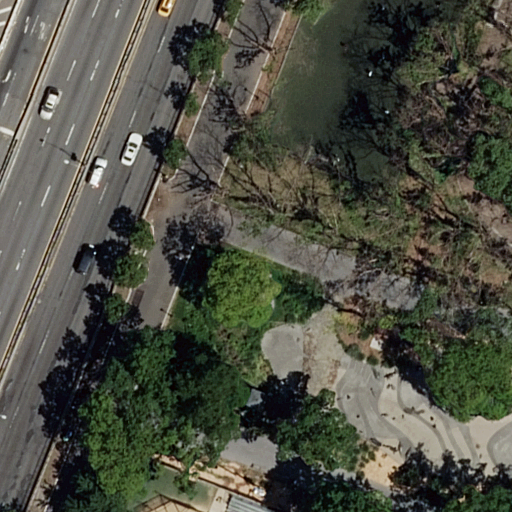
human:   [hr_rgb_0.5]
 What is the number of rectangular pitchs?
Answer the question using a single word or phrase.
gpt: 2

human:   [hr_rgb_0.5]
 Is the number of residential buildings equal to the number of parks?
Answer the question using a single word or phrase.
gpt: no

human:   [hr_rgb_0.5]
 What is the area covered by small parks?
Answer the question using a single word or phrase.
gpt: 0m2

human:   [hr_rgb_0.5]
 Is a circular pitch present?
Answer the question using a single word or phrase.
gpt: no

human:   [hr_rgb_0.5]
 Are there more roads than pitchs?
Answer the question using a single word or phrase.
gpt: yes

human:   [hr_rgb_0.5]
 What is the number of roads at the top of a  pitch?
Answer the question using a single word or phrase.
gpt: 9

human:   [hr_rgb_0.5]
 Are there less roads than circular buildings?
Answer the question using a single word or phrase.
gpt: no

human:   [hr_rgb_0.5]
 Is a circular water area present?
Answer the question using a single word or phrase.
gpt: no

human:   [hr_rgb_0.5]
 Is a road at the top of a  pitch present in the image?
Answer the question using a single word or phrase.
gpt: yes

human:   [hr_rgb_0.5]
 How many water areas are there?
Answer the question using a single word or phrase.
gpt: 0

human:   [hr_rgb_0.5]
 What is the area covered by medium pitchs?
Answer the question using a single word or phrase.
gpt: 0m2

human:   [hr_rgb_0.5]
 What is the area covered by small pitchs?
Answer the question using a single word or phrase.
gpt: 0m2

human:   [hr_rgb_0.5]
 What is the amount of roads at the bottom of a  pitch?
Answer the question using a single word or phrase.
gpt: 9

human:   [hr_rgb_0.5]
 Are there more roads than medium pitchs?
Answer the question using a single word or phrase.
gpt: yes

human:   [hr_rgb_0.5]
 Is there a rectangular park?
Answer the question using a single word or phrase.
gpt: yes

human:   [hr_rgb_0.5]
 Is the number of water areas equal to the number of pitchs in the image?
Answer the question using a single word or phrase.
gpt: no

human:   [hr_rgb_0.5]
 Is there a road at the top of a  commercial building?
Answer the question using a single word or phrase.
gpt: no

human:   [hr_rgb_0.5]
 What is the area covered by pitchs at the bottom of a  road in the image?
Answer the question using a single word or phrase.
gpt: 4932m2

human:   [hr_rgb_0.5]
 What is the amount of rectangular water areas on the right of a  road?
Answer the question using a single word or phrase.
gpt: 0

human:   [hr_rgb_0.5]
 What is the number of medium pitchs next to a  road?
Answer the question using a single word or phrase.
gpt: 0

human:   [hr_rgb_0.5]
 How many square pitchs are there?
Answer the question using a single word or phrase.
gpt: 0

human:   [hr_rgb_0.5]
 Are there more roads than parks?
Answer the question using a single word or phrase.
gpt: yes

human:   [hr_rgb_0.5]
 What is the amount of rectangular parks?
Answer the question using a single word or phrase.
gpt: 1

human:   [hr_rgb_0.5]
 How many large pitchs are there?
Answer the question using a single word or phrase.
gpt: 3

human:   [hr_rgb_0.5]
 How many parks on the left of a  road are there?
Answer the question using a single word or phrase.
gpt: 0

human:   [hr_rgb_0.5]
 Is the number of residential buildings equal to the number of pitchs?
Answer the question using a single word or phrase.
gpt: no

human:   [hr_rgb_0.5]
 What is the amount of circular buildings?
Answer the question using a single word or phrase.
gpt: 0

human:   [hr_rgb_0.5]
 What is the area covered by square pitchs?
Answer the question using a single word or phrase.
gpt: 0m2

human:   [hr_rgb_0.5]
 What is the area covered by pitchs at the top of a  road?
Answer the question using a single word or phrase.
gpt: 1120m2

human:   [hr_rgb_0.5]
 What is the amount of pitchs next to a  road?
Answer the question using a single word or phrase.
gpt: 3

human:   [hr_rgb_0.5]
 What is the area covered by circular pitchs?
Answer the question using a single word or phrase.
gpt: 0m2

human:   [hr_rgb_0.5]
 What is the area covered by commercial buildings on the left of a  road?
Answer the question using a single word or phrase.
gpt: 0m2

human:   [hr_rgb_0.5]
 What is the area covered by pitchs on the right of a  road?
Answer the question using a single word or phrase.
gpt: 1643m2

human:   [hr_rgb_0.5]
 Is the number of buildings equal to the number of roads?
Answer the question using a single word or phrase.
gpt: no

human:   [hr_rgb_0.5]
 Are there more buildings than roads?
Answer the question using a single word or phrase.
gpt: no

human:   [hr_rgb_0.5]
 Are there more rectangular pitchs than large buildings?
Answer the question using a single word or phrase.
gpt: yes